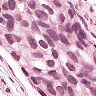
Metastatic tissue present: yes